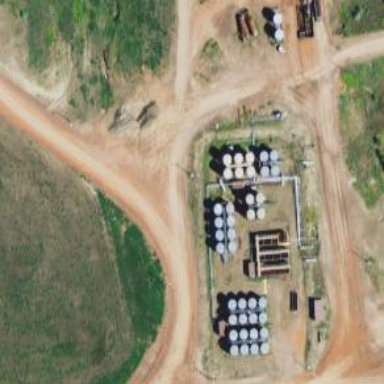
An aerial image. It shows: Storage tank that is man-made.